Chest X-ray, PA view. Patient: 38 years old, sex F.
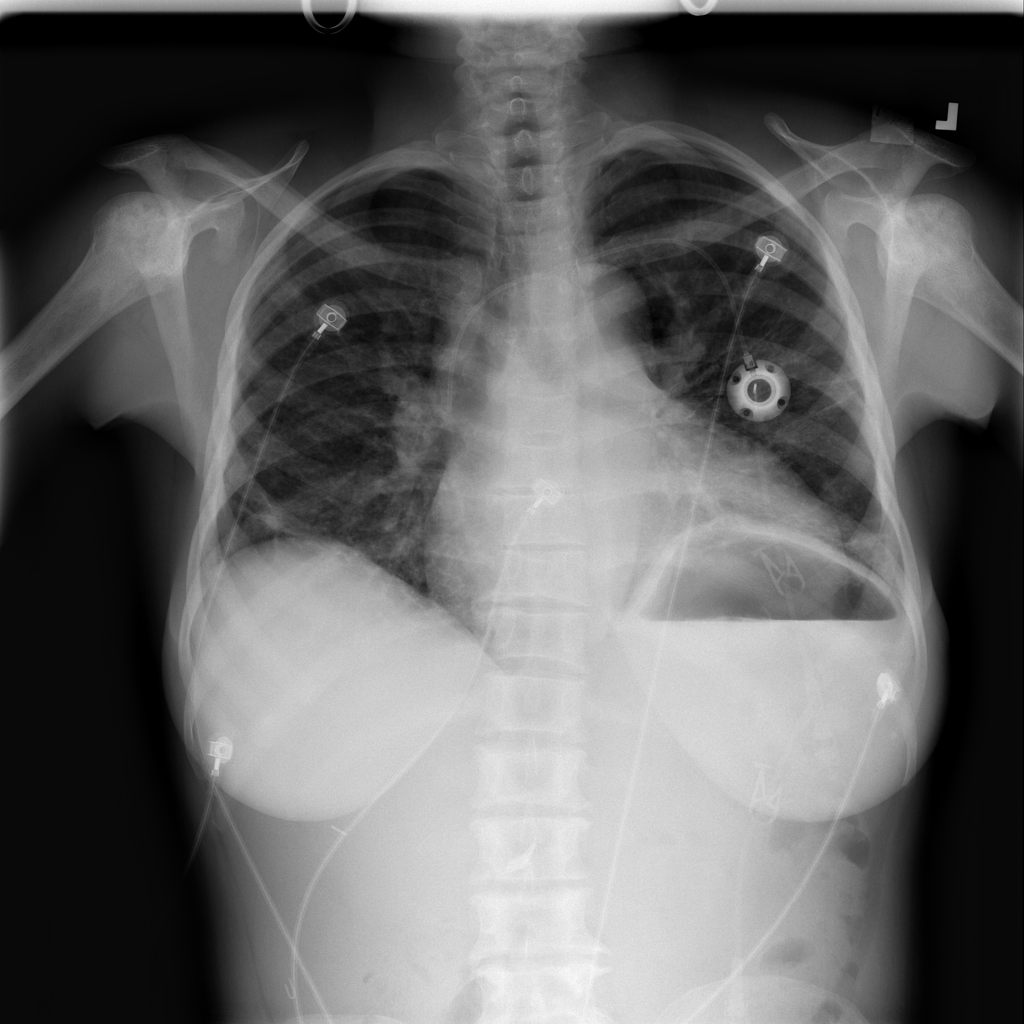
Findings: Cardiomegaly